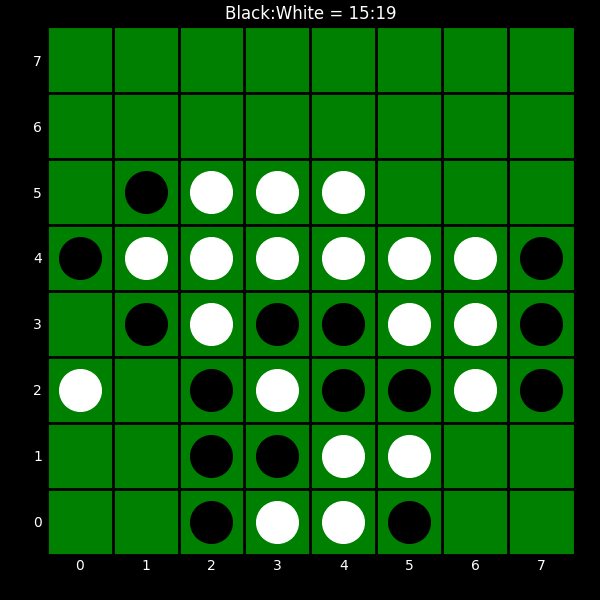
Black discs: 15
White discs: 19